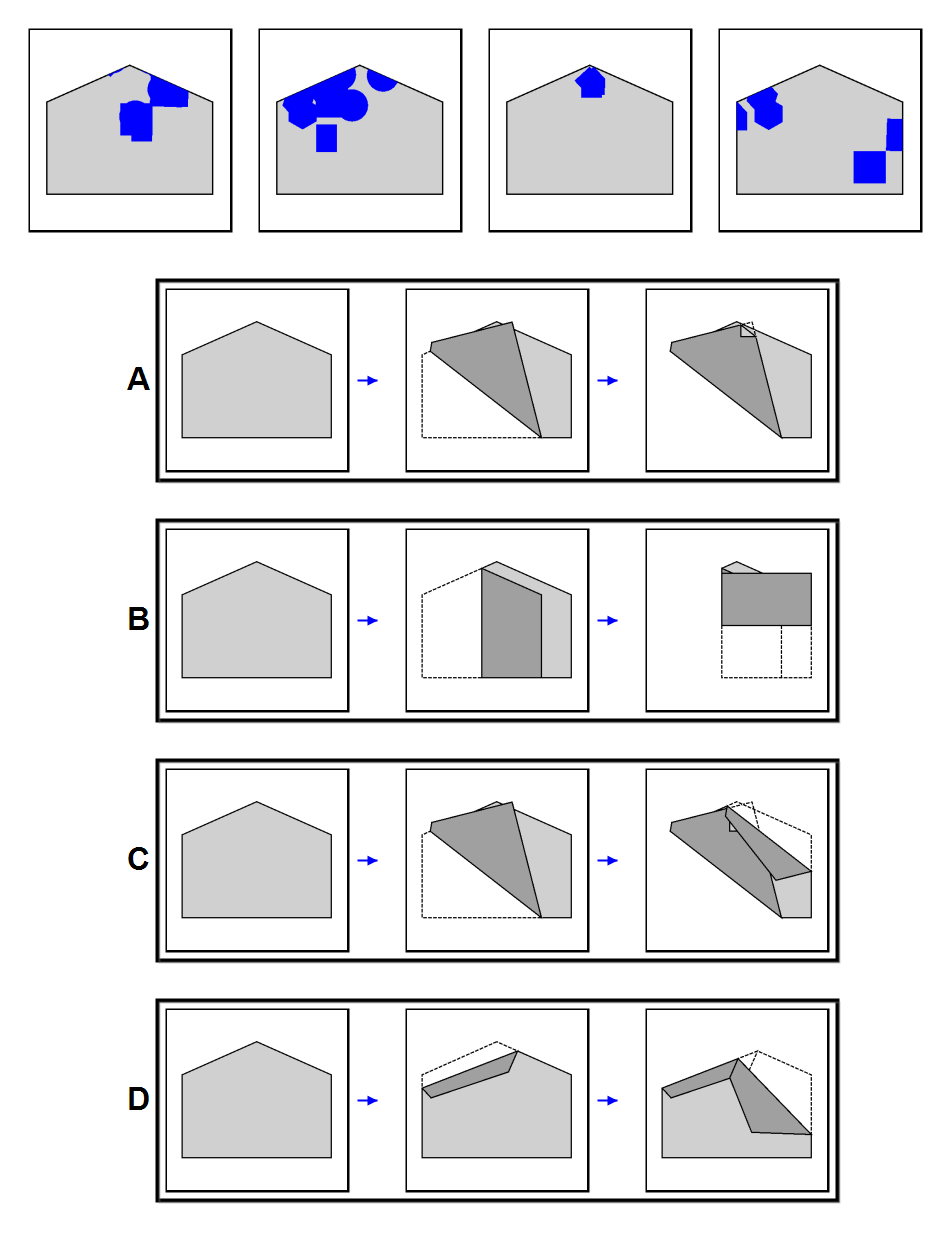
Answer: D